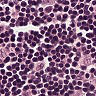
Metastatic tissue present: no